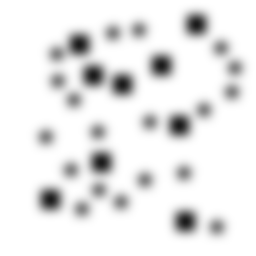
Squares: 9
Triangles: 0
Stars: 19
Total shapes: 28